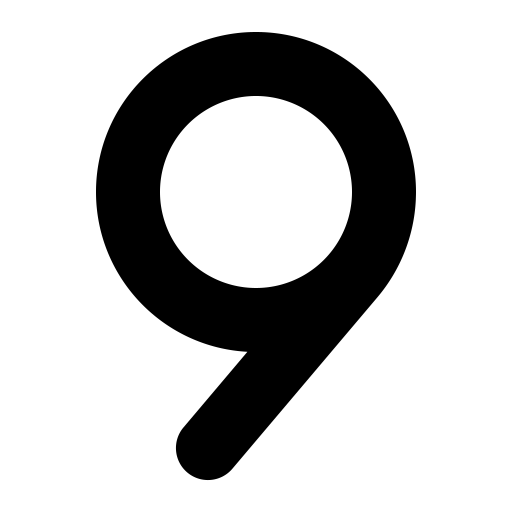
Tags: icon, FontAwesome, fa-icon, solid, 9